Question: I've just picked up a project that had a ton of javascript issues, and I have been able to resolve all of them except the following. When pages in this site load, I continually receive the following error in the Chrome console.

I've searched the entire solution for "check_url" and that combination of letters does not exist anywhere, even in the third party files that I am including (jQuery, jQuery Mobile).
Could this have something to do with the fact that I am using the Application Cache to cache my pages?
Any help will be greatly appreciated.
Thanks!
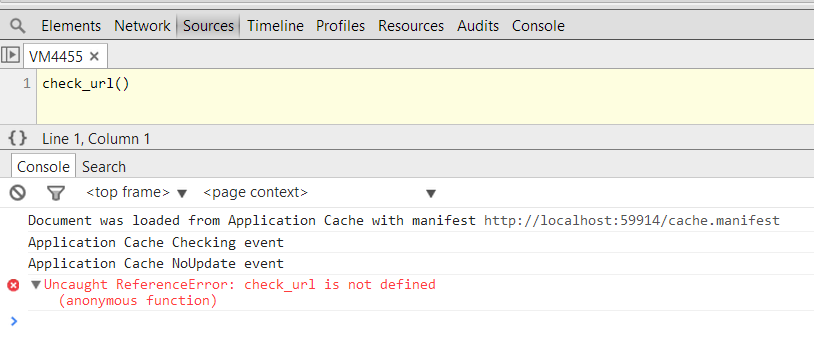
Answer: Thanks to @Workforce and @meda. They were both right in that a Chrome extension was actually the root of the JavaScript error. I recently installed the Music Plus for Google Play extension and that is the culprit.

Thanks again for all of your help!